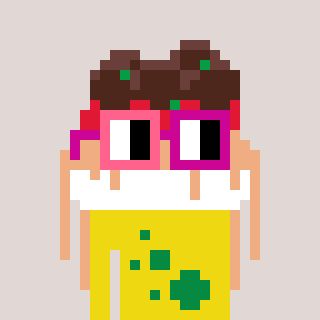
a pixel art character with square pink and red glasses, a spaghetti-shaped head and a yellow-colored body on a warm background